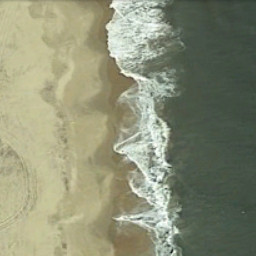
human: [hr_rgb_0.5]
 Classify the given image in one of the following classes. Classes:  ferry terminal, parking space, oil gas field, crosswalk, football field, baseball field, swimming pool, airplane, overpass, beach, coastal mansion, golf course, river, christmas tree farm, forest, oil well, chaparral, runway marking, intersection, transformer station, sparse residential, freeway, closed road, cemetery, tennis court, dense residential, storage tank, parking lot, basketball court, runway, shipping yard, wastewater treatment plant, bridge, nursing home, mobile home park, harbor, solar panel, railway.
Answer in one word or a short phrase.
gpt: beach